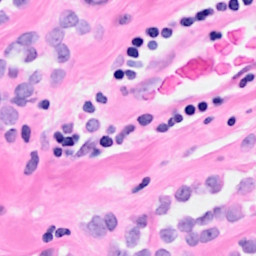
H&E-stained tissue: Breast